Interaction volume radius: 5 \u00c5
Interaction volume height: 30 \u00c5
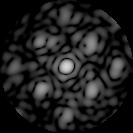
Disorder parameter: 0.4446